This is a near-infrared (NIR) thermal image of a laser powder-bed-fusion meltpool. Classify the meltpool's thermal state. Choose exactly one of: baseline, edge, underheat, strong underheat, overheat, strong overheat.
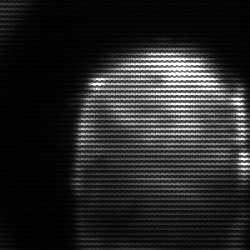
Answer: baseline